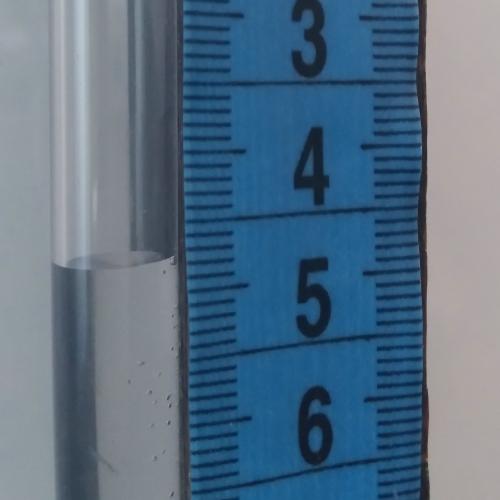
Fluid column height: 4.8 cm